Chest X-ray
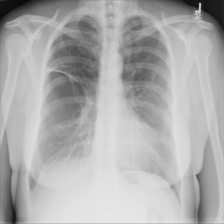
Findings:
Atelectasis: negative
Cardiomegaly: negative
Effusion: negative
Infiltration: negative
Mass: negative
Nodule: negative
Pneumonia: negative
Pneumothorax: positive
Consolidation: negative
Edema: negative
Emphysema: negative
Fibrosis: negative
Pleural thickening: negative
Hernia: negative